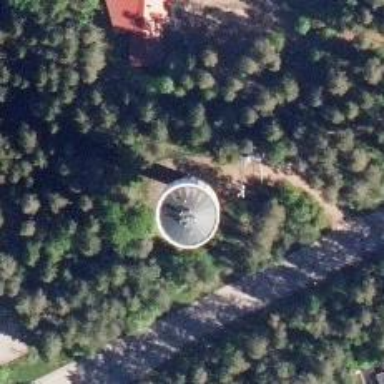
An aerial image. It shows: Water tower that is man-made.